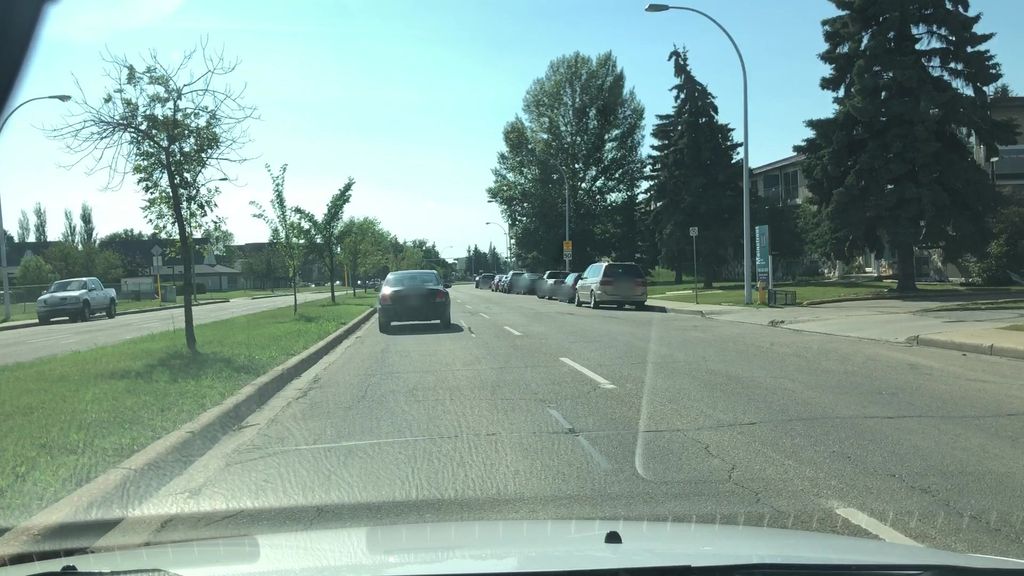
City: edmonton